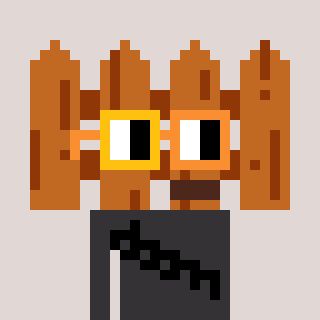
a pixel art character with square yellow and orange glasses, a fence-shaped head and a grayscale-colored body on a warm background